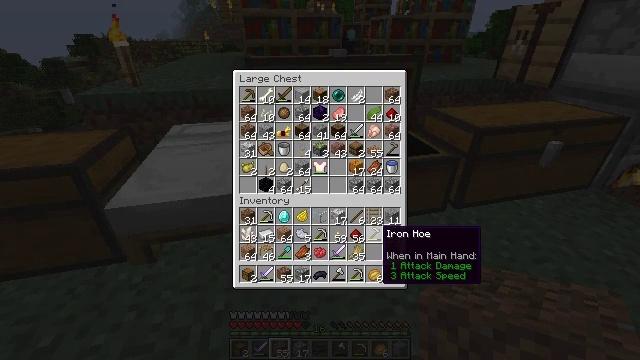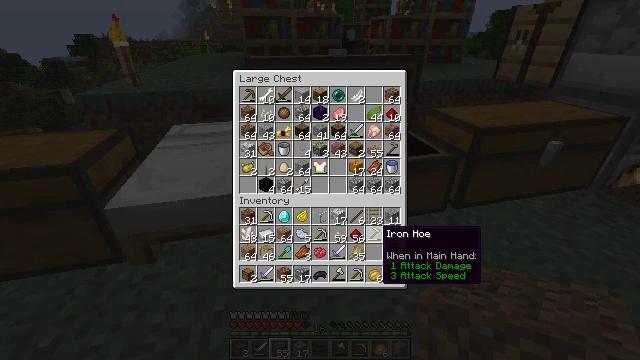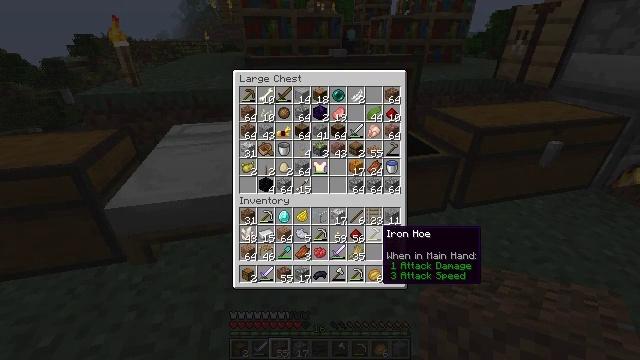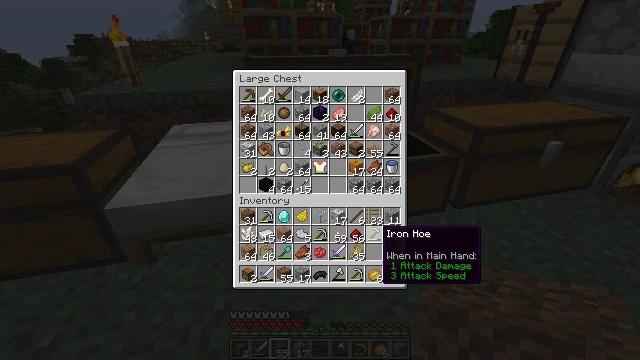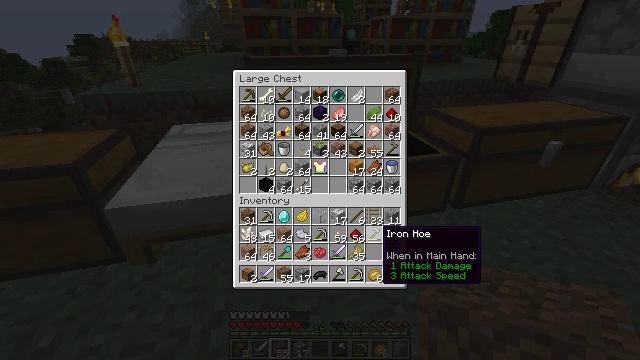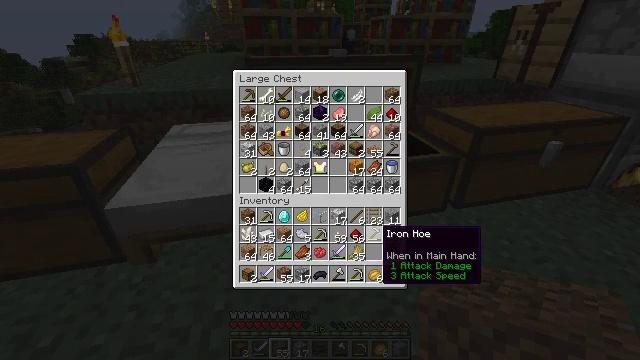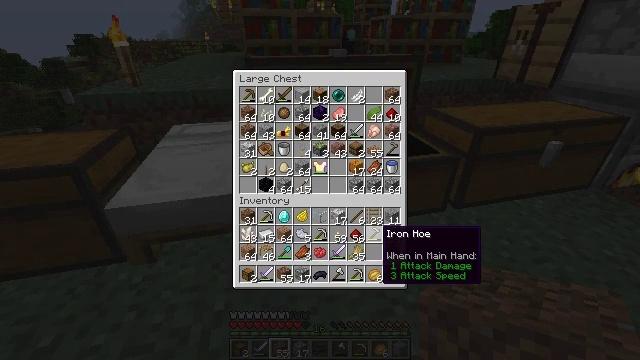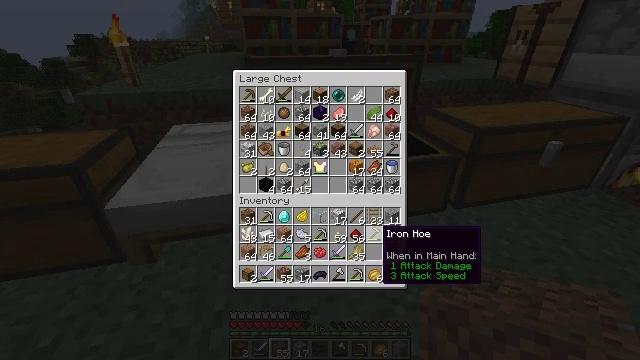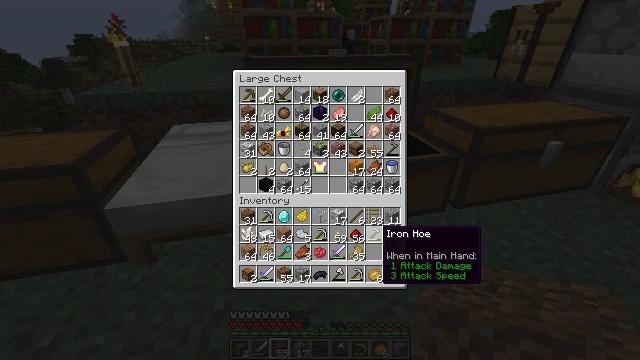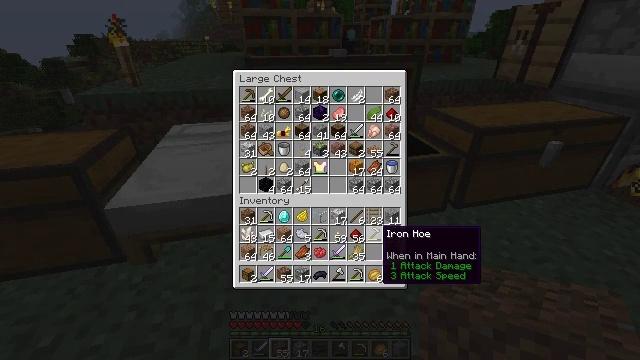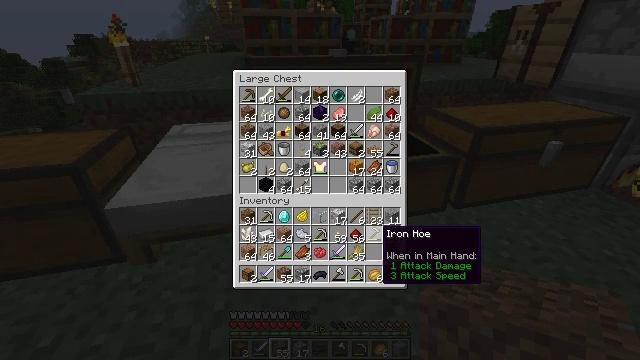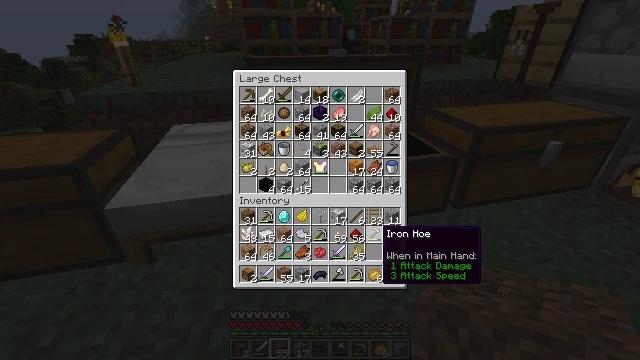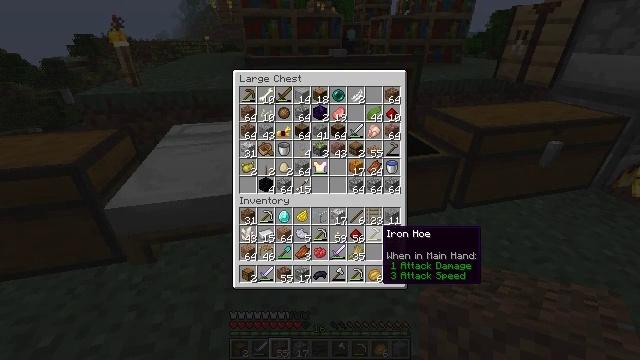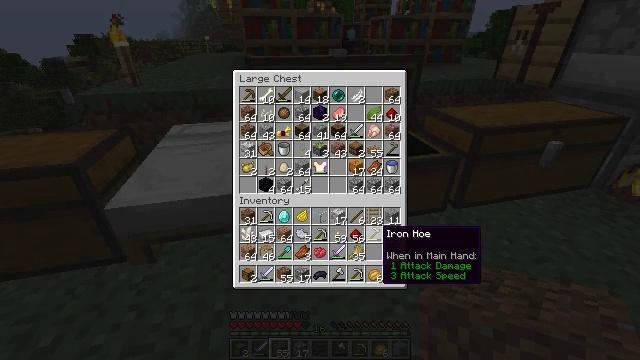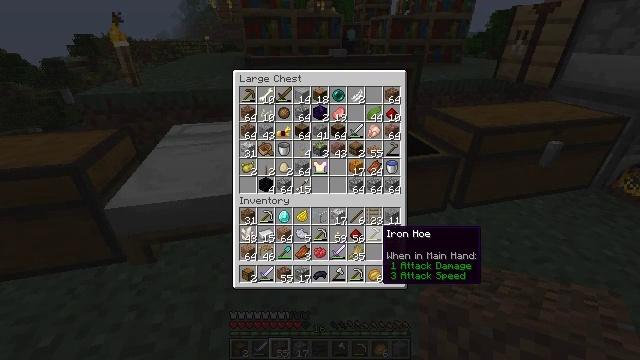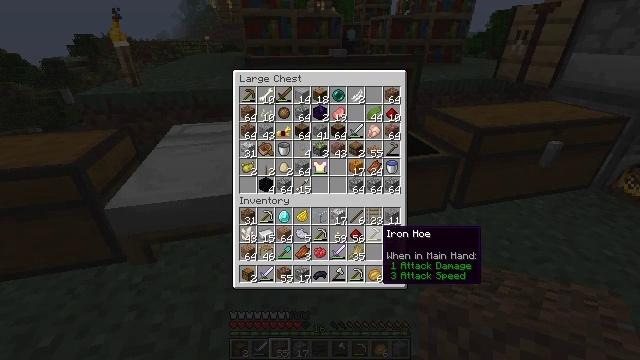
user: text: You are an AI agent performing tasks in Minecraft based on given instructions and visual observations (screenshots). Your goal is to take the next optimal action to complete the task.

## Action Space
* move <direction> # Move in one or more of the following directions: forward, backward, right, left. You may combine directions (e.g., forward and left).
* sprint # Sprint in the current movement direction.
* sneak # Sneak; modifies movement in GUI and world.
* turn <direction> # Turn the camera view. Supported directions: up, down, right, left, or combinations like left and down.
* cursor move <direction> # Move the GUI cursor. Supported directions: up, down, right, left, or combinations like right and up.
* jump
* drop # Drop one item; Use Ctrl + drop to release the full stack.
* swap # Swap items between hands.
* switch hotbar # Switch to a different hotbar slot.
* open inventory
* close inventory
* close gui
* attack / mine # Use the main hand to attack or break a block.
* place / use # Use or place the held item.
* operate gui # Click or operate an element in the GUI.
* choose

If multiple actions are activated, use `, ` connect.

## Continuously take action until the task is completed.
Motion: motion action
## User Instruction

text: Open the crafting table to craft a jungle trapdoor.
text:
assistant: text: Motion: no_op
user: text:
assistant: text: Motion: no_op
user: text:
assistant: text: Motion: no_op
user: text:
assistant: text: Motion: no_op
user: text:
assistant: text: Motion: no_op
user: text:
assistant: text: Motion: no_op
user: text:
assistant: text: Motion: no_op
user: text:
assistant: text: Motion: no_op
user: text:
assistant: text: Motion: no_op
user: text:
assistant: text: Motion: no_op
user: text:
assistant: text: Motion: no_op
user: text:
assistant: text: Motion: no_op
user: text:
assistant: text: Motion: no_op
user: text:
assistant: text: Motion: no_op
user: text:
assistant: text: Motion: no_op
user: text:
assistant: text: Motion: no_op
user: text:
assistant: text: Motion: no_op
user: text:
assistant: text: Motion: no_op
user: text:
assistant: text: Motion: no_op
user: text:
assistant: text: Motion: no_op
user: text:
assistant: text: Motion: no_op
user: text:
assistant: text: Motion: no_op
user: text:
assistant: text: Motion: no_op
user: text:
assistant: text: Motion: no_op
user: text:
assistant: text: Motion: no_op
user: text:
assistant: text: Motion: no_op
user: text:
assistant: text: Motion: no_op
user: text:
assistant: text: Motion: no_op
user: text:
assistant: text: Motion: no_op
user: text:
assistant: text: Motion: no_op